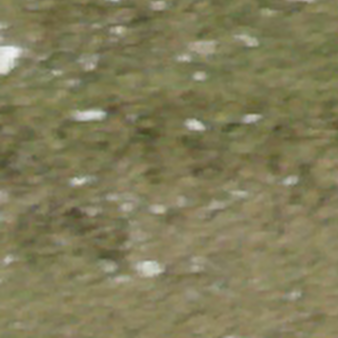
Label: other